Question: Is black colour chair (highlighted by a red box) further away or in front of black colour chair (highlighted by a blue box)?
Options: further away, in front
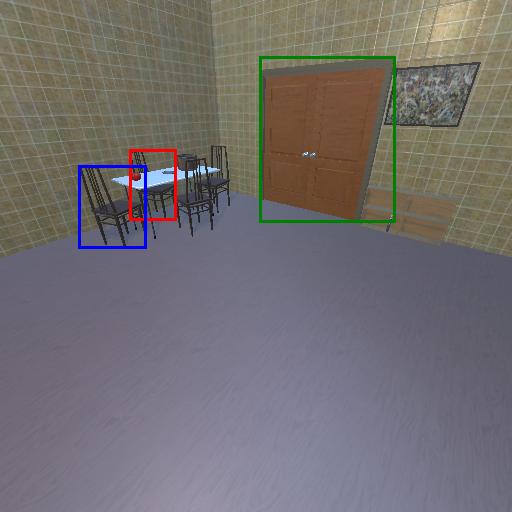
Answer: further away